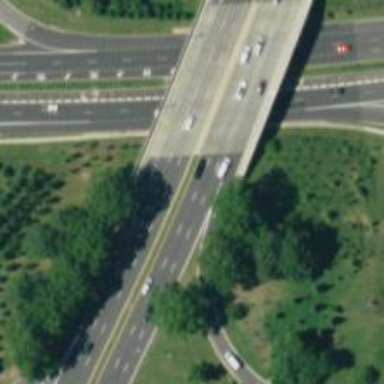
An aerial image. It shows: Primary highway bridge designed as expressway.